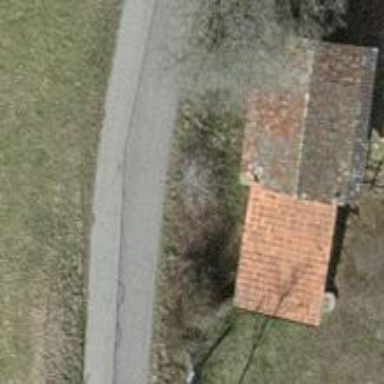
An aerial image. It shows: Stable.